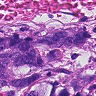
Metastatic tissue present: yes